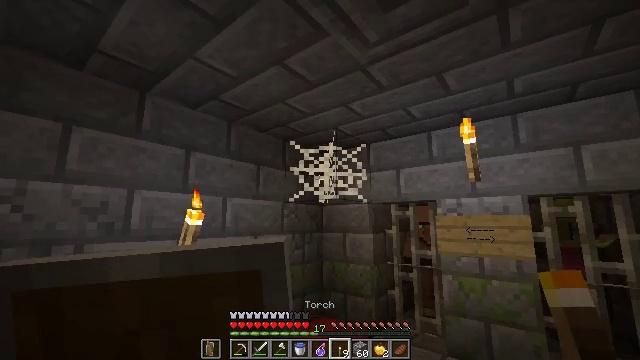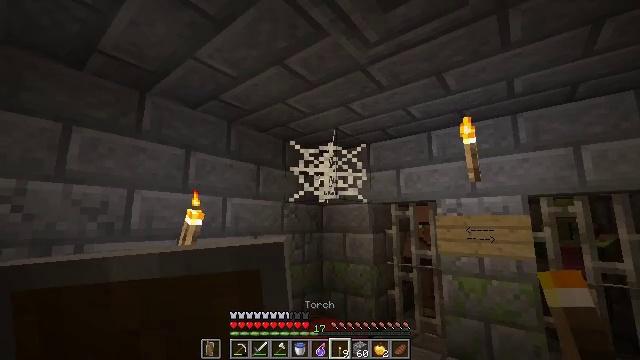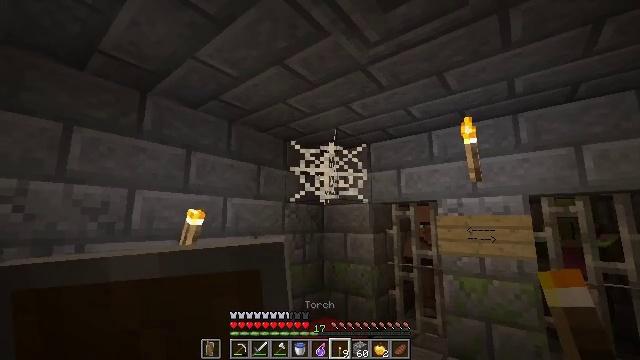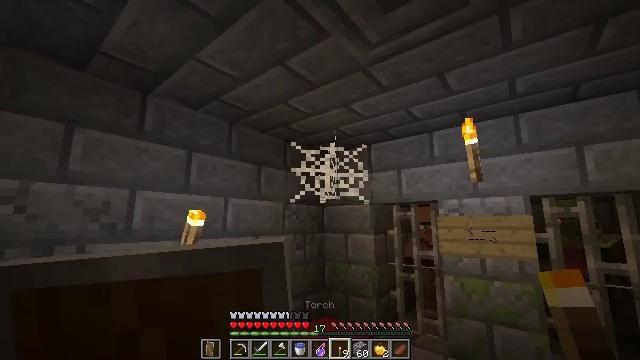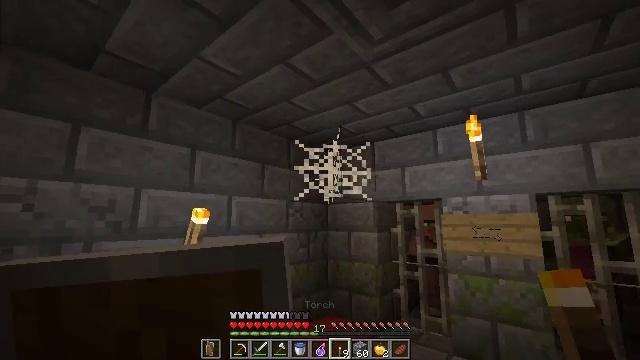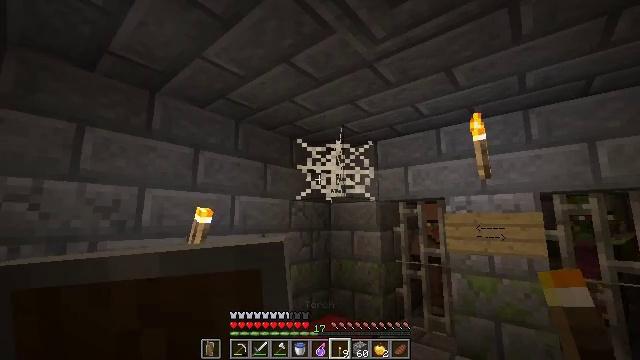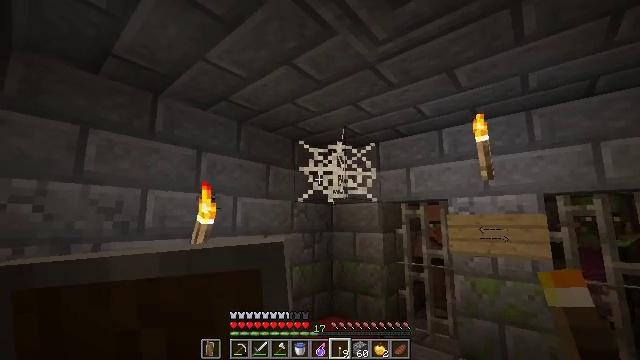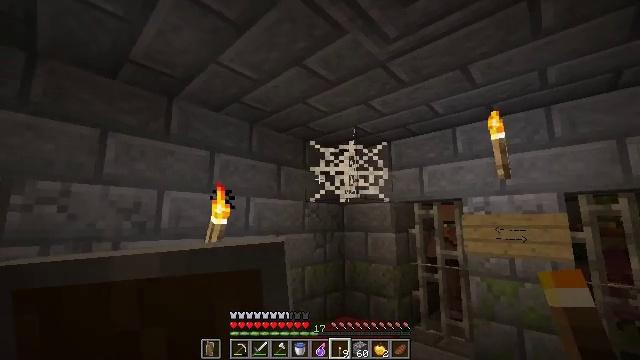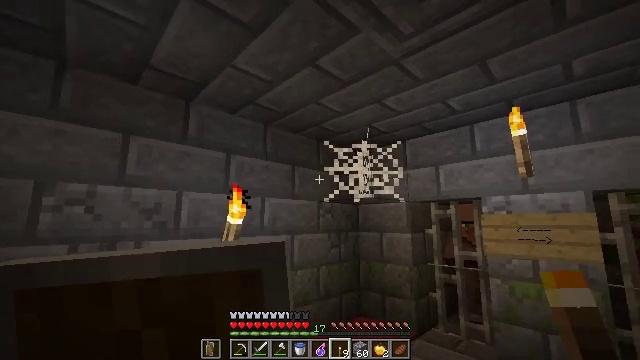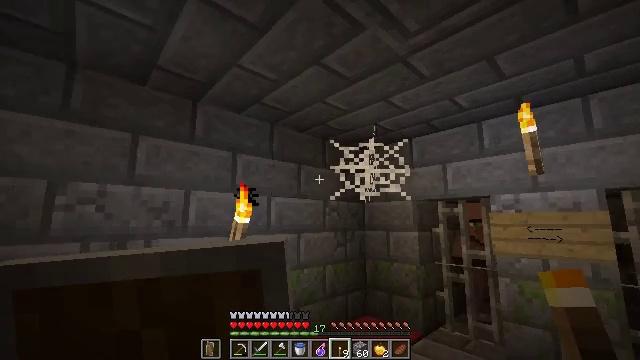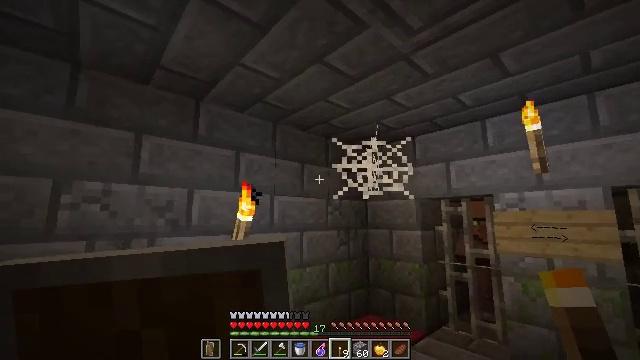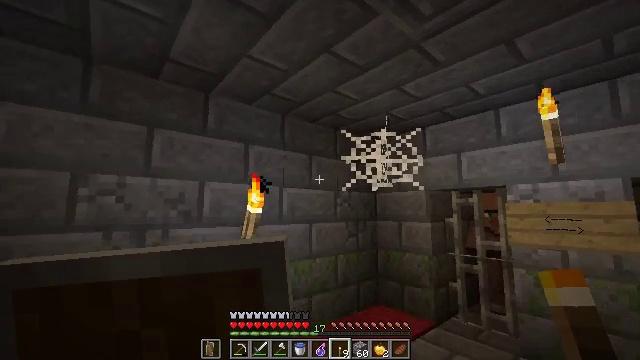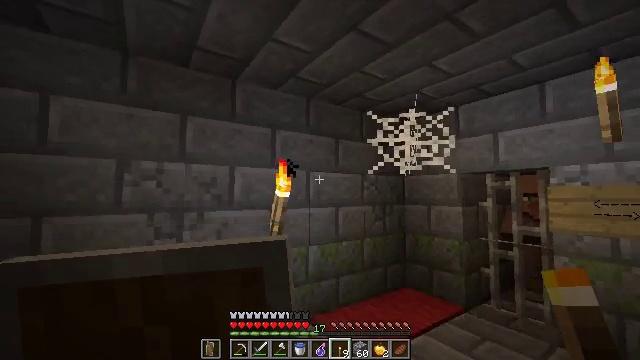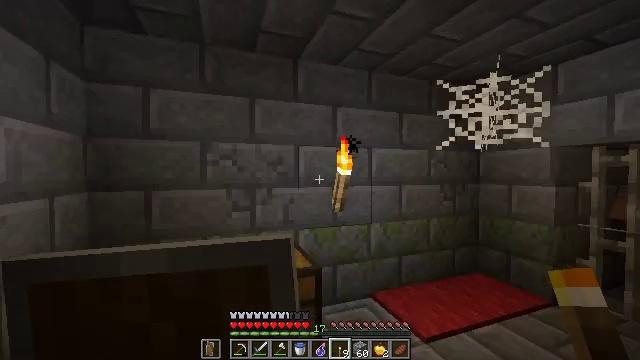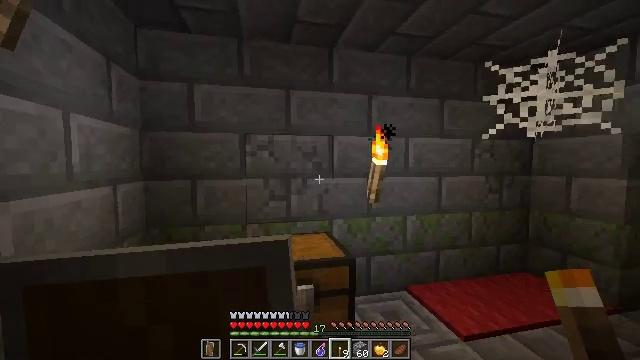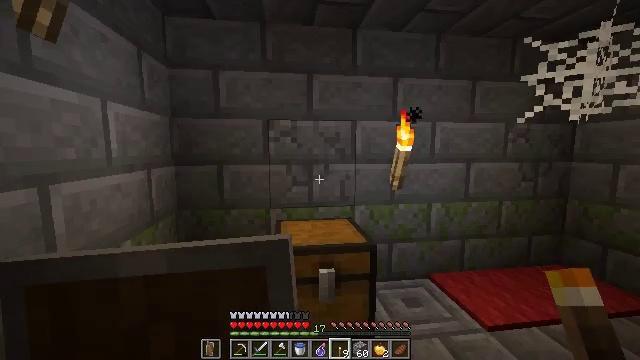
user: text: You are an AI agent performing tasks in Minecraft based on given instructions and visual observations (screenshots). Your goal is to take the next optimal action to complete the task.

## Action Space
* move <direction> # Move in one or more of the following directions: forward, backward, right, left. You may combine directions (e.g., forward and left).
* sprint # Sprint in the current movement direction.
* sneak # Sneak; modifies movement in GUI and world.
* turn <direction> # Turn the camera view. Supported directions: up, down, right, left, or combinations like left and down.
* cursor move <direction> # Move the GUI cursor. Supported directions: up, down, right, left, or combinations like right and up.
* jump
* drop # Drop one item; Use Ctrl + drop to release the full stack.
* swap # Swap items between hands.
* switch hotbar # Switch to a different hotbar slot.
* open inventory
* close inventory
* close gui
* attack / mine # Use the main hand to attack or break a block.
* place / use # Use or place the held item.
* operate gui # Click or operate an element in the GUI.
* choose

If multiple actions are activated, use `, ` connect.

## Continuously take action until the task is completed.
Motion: motion action
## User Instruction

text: Mine the iron bars from a structure.
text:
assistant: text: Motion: no_op
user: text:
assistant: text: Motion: no_op
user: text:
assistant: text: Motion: no_op
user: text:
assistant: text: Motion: no_op
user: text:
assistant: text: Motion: no_op
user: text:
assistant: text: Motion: no_op
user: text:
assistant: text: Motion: turn left
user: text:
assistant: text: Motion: turn left
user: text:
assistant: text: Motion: turn left
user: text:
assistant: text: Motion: no_op
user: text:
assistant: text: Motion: turn left and down
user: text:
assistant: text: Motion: turn left and down
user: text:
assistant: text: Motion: turn left and down
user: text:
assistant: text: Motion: turn left and down
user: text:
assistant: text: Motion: turn left and down
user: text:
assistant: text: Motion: no_op
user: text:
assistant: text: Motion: no_op
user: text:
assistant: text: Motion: no_op
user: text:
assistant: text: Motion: no_op
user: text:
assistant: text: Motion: no_op
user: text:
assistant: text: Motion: no_op
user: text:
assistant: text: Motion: no_op
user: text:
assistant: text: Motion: turn left
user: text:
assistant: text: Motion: turn left and up
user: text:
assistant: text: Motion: turn left and up
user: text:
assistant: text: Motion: turn left
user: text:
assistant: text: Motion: no_op
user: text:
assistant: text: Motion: no_op
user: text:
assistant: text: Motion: no_op
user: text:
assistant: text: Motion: turn left